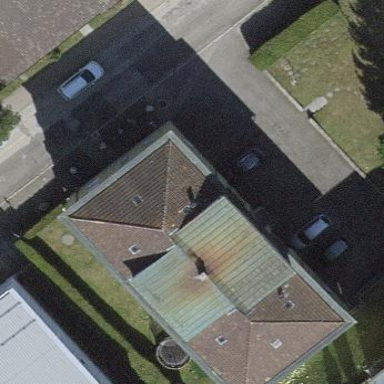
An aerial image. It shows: Hipped roof on apartment building.